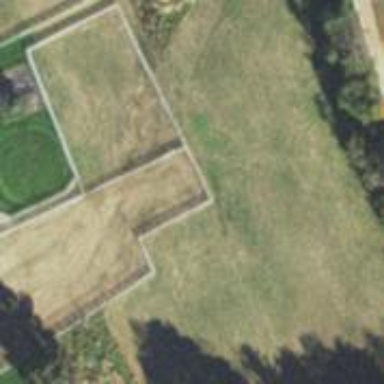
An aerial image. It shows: Mowed meadow with grass surface.